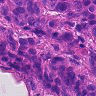
Metastatic tissue present: yes